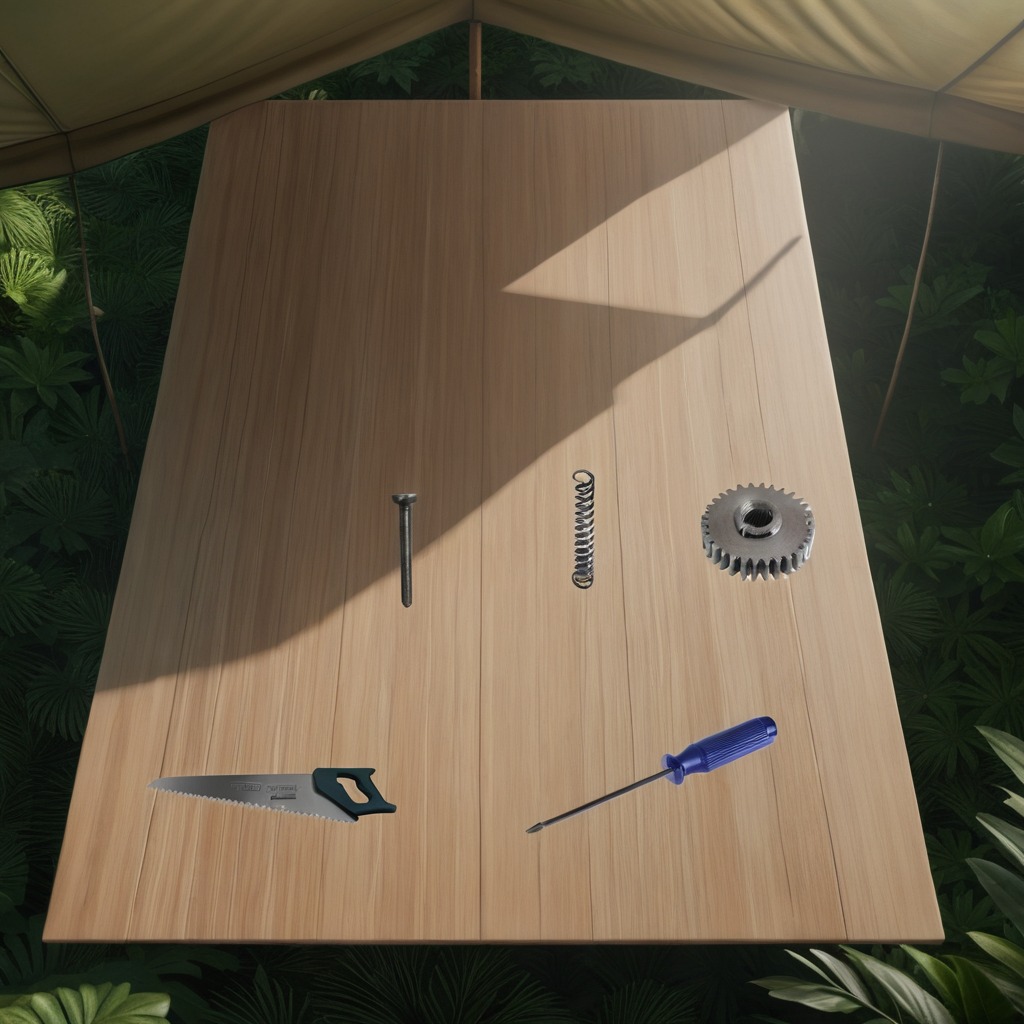
A steel gear with teeth, an iron nail, a coiled metal spring, a handheld metal saw, and a screwdriver are lying on the wooden table.